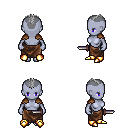
a pixel art fantasy rpg character, female body template, dark elf, purple skin, leather shoulder armor, robe skirt, gray short mohawk hairstyle, gold boots, dagger, four views (front, back, left, right), 2x2 character sprite sheet, small pixel art, hard edges, no anti-aliasing